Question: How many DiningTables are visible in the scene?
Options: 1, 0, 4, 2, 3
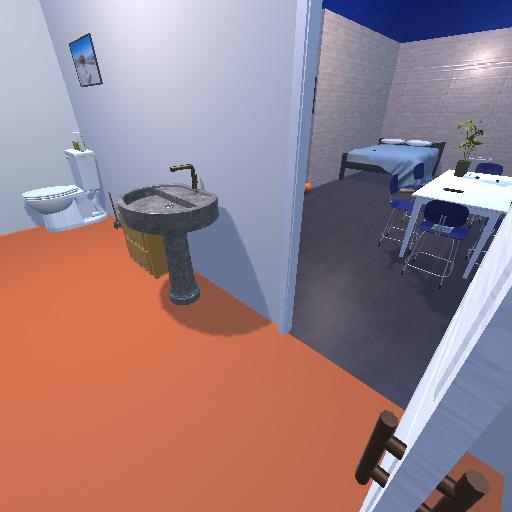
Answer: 1